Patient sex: M
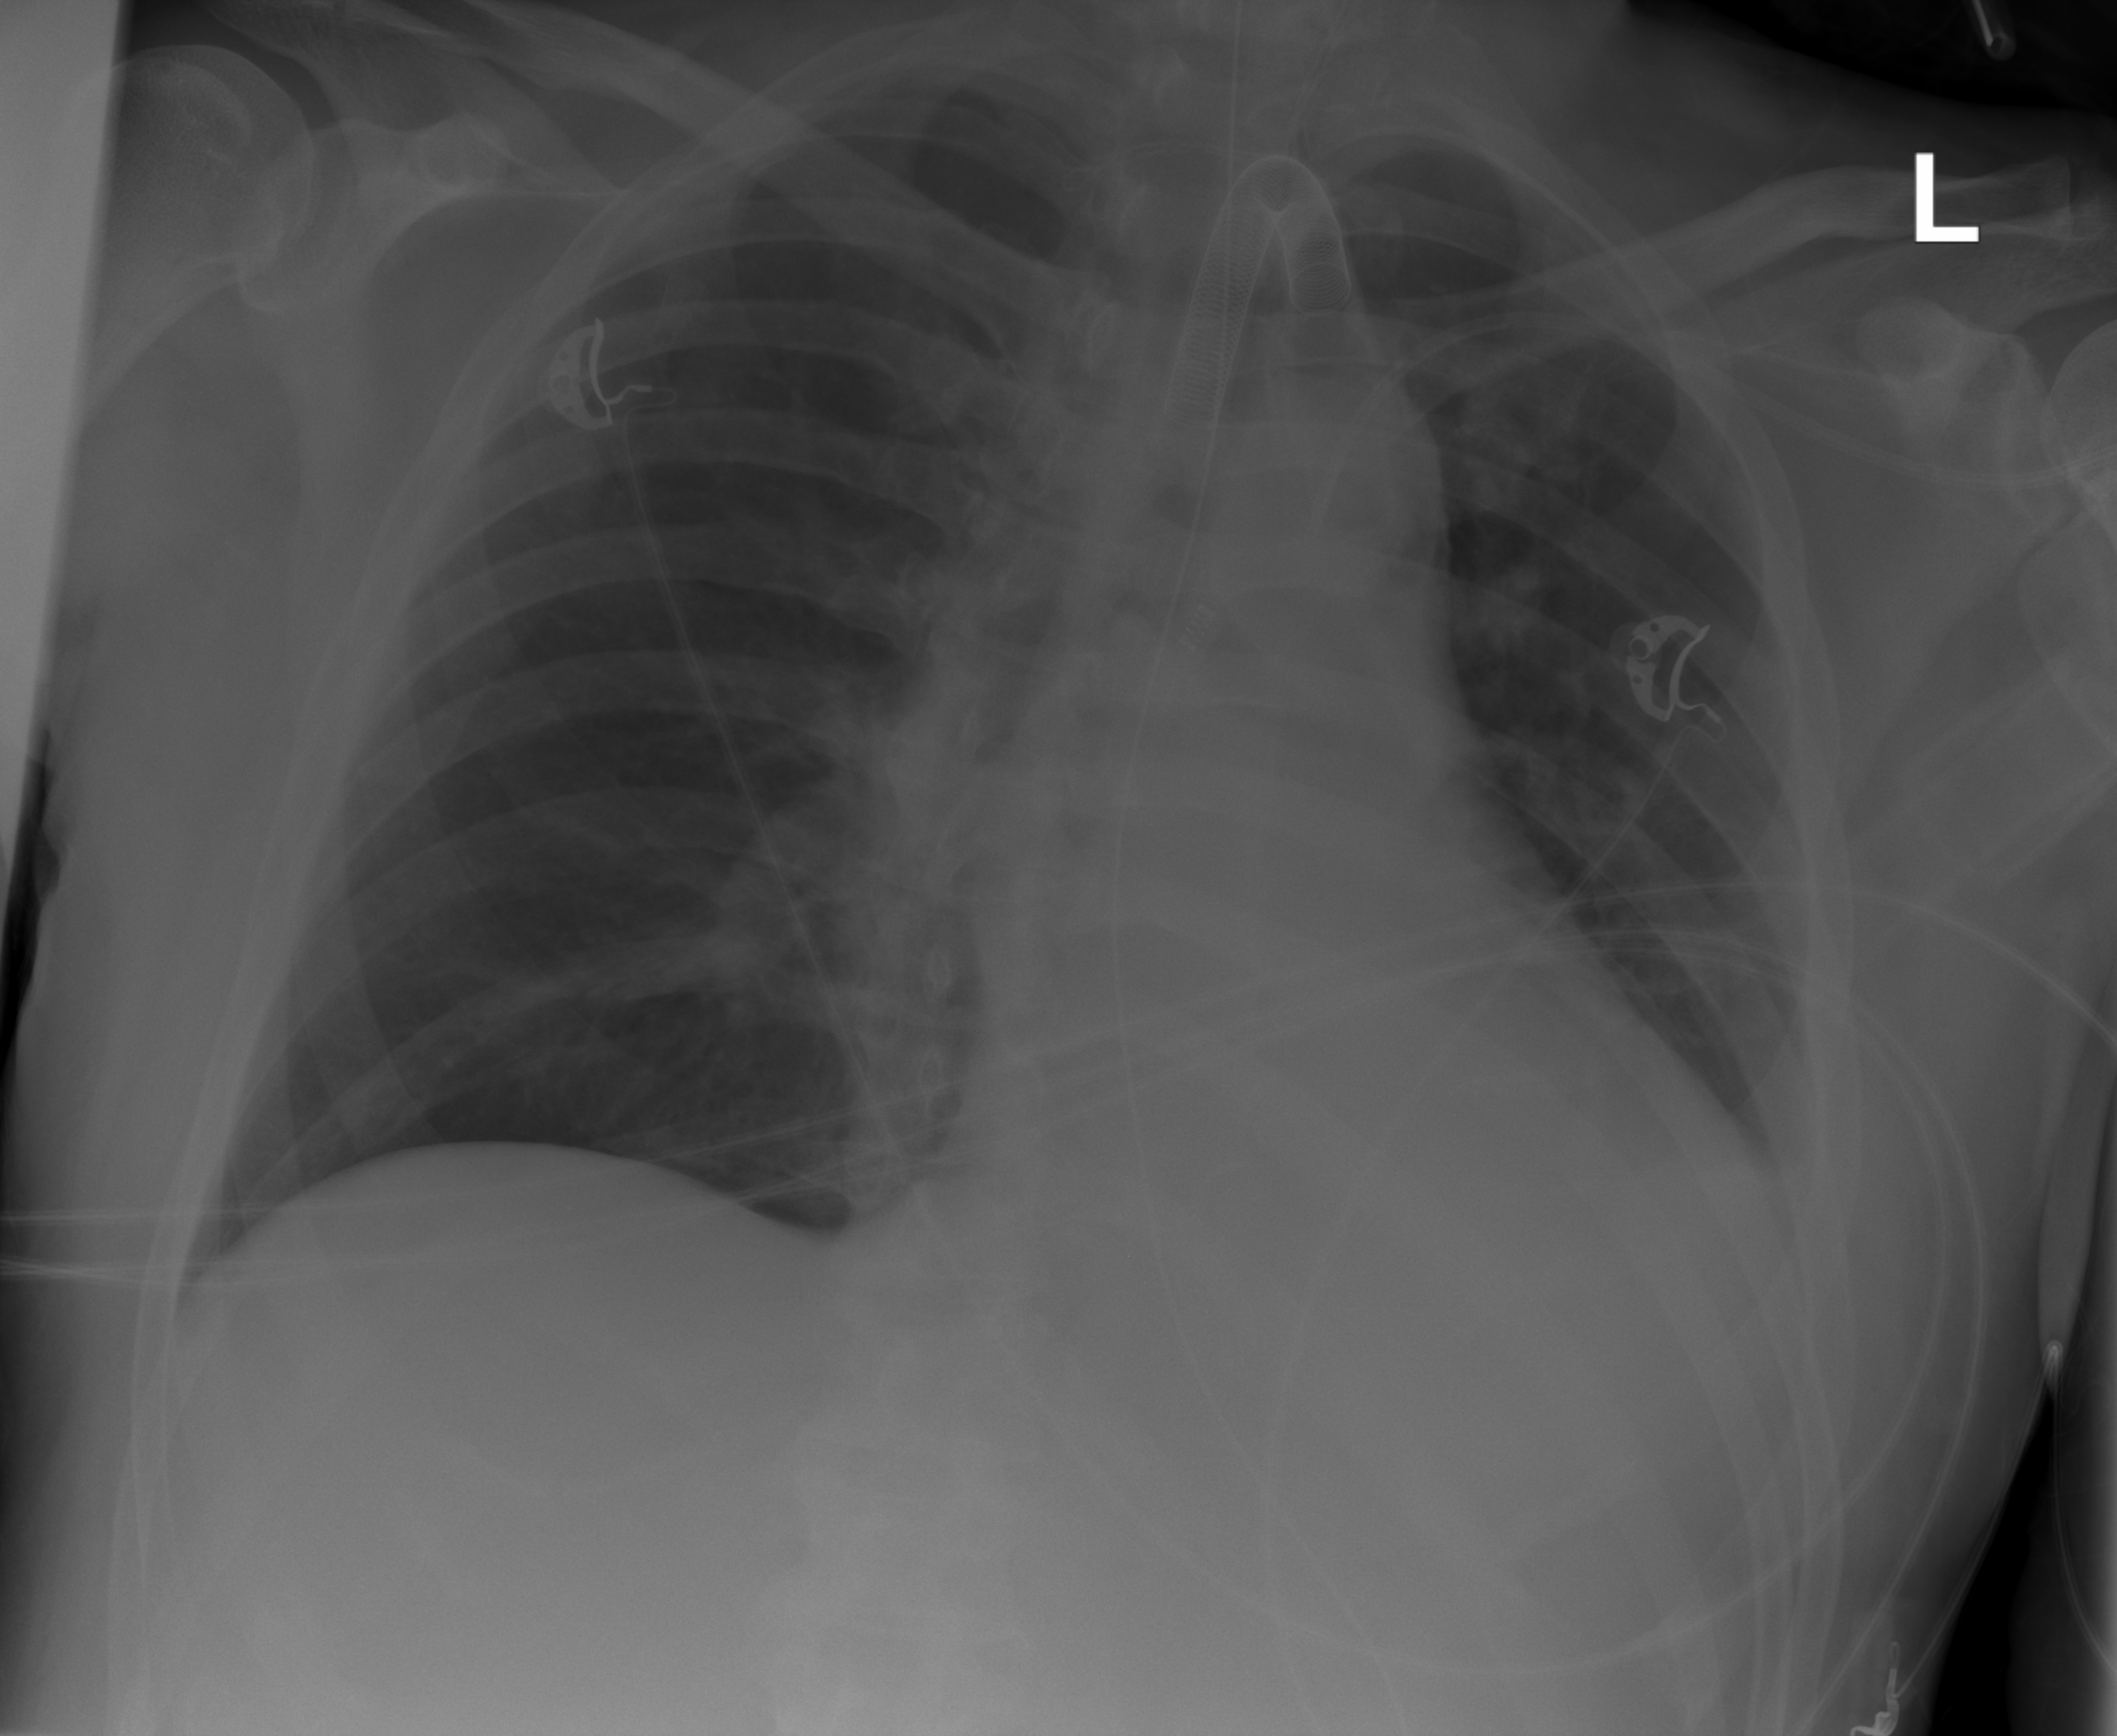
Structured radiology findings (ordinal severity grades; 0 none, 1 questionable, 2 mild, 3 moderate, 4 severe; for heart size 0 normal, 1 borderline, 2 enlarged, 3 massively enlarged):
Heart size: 2
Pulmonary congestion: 0
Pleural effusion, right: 0
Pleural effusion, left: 0
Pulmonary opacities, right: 0
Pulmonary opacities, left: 0
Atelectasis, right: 2
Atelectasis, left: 2